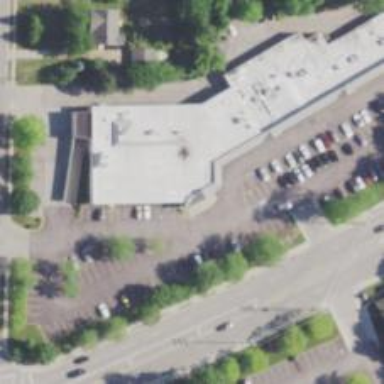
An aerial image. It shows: Supermarket.